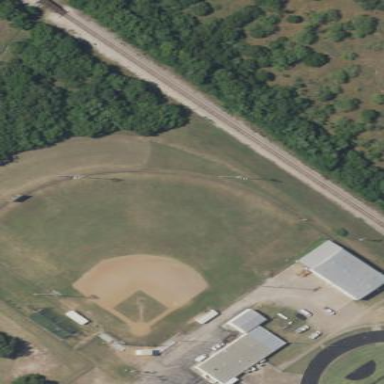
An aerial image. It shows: Baseball pitch for leisure and sports activities.